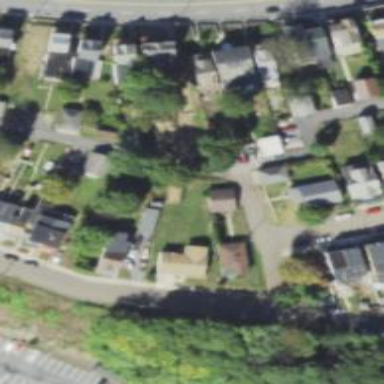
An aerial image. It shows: Alley classified as service road.